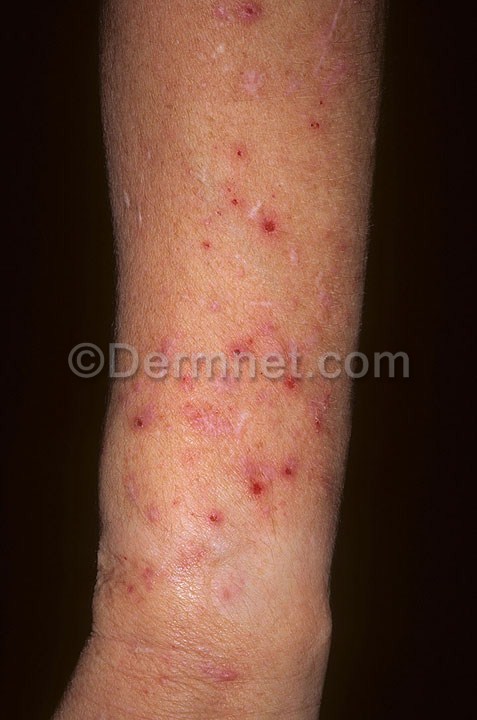
Disease: Eczema Photos